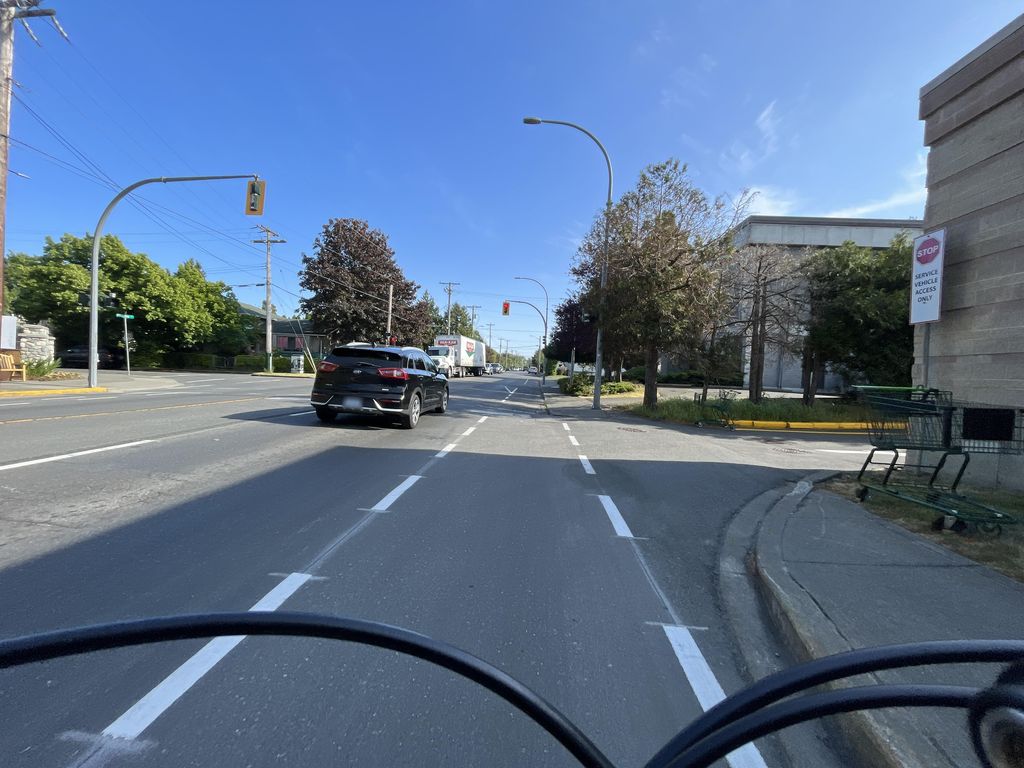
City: victoria